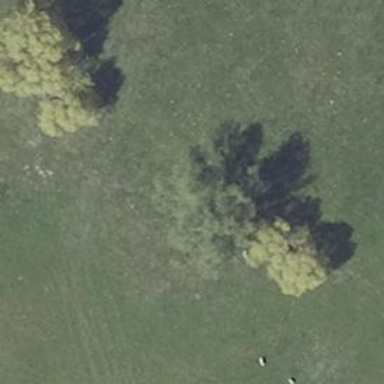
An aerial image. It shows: Deciduous tree with broadleaved leaves.